Question: I had followed a tutorial and now I want to take the project further. I moved some things around which seem to work fine. The tutorial didn't use storyboards and it called the initial view in the appDelegate. I had changed that around so it calls my loginVC instead.
'''
var window: UIWindow?
var loginVC: UIViewController?
func application(application: UIApplication, didFinishLaunchingWithOptions launchOptions: [NSObject: AnyObject]?) -> Bool {
Parse.setApplicationId("...", clientKey: "...")
loginVC = iGameViewController(nibName: "iGameViewController", bundle: nil)
let frame = UIScreen.mainScreen().bounds
window = UIWindow(frame: frame)
window!.rootViewController = loginVC
window!.makeKeyAndVisible()
return true
}
'''
This only loads a blank white screen. I have a button and a segue on the actual iGameViewController.swift which is connected in the main.storyboard. Is this technically the right way to go about this?
Edit: I added an image to show the main.storyboard - Also in the iGame info settings I have tried to select 'Main' and that doesn't work.
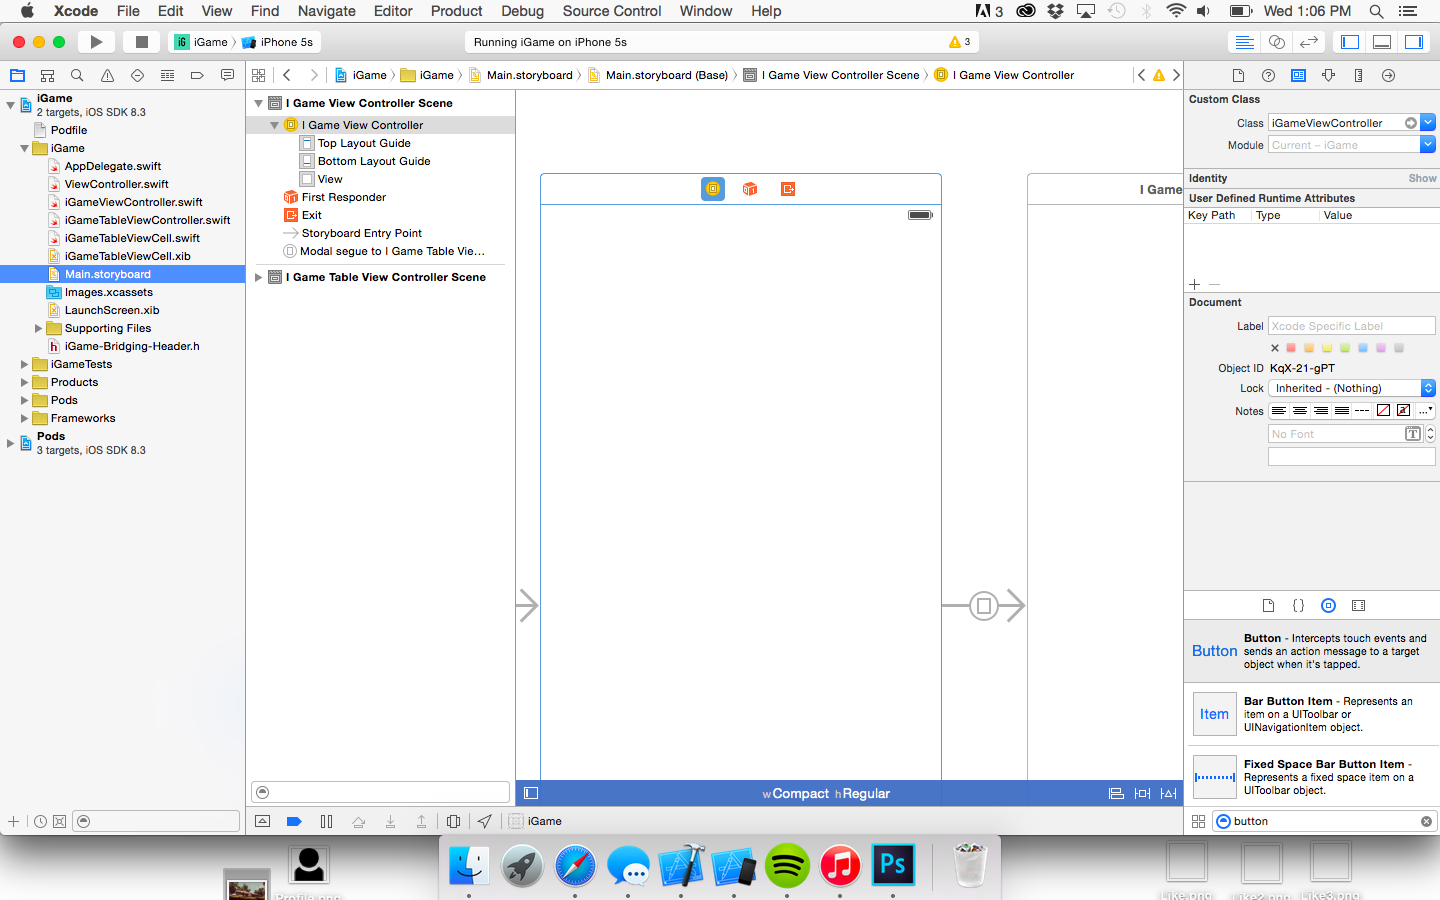
Answer: You have no nib named '"iGameViewController"' so you are ending up with no nib and no interface. What you have is a . And this view controller is marked as the initial view controller (storyboard entry point) in the storyboard already, so it will appear all by itself; you should delete all of that code (except for the parse stuff, and 'return true') and let the storyboard load itself and create the window and the initial view controller :
'''
func application(application: UIApplication, didFinishLaunchingWithOptions launchOptions: [NSObject: AnyObject]?) -> Bool {
Parse.setApplicationId("...", clientKey: "...")
return true
}
'''
NOTE: Be sure that your specifies that the storyboard '"Main"' is to be used. But if you started with a template, it probably does, so the above code should just work!